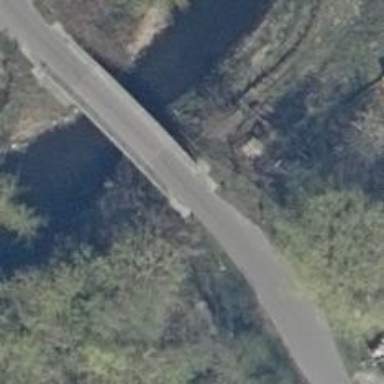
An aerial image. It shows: Residential road with bridge.